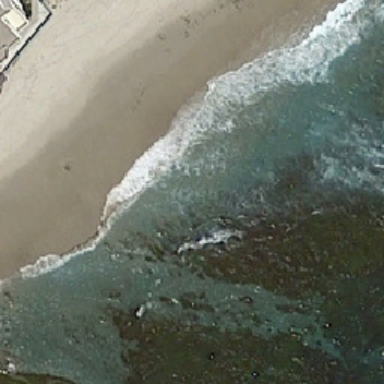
There are some black balls of cotton thread in the sea .